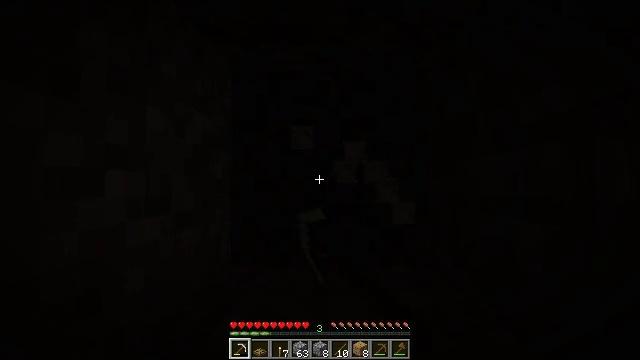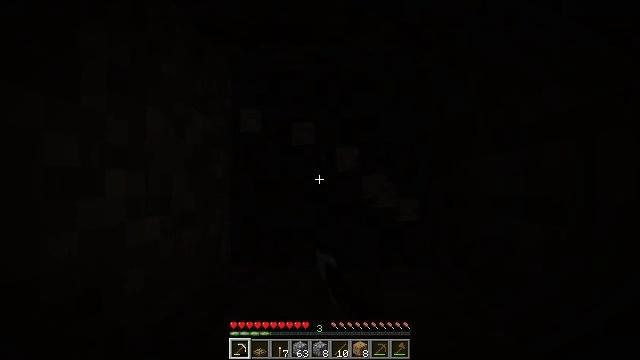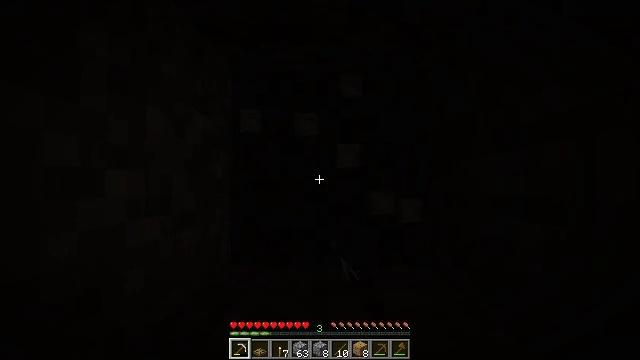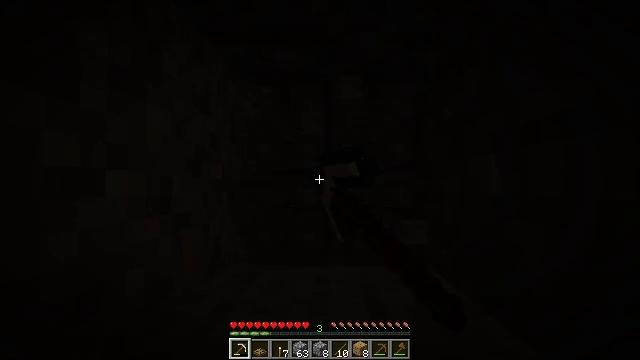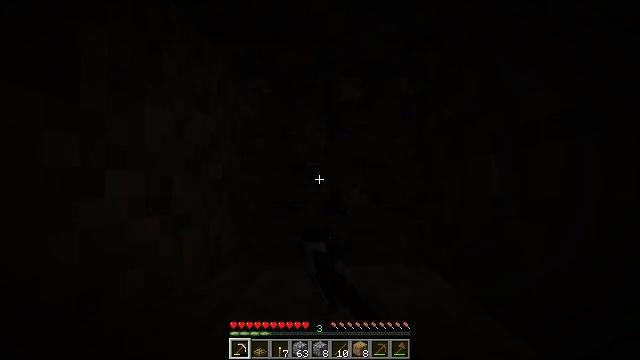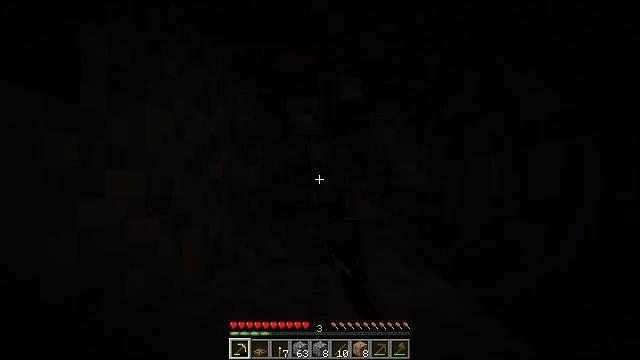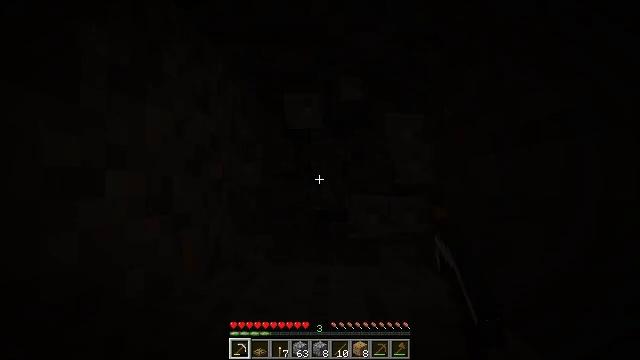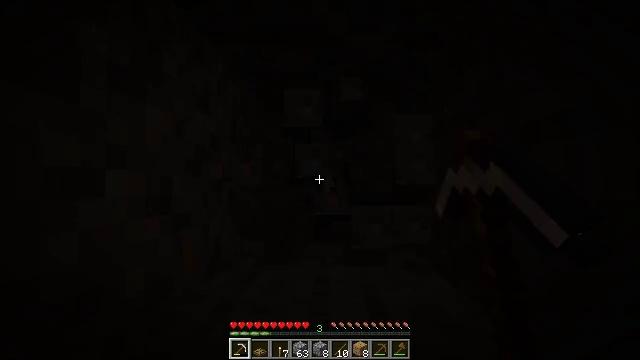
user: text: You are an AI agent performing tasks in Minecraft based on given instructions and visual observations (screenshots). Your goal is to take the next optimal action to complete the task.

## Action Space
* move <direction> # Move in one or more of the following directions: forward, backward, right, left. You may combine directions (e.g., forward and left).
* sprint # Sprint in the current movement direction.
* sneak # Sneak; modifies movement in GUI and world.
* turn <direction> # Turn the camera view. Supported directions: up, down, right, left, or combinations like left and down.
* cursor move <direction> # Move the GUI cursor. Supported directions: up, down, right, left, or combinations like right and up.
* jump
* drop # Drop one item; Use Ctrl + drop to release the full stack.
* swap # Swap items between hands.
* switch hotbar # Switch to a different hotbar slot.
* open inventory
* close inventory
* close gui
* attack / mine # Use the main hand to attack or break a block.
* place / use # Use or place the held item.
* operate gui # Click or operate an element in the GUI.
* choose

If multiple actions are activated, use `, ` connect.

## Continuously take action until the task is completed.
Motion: motion action
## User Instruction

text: Shovel up some gravel.
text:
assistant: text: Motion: attack / mine
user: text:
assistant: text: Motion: attack / mine
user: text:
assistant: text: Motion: attack / mine
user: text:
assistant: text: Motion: attack / mine
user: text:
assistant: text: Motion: attack / mine
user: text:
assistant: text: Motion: attack / mine
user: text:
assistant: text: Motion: attack / mine
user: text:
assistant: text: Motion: attack / mine